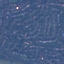
Land use / land cover class: Residential